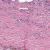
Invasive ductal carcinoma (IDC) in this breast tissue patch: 0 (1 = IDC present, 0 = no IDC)